Question: i have a set of item under clarisonic catalog.I want to create the same set of items in another place.for example.I want to create same set of items under amazon with different template.
First i am getting all child items under clarisonic catalog and getting the name of those items.I am creating new items under Amazon with the names which i got it earlier with different template.
I want to create same set of items under amazon[all items under clarisonic catalog].
'''
public void EntryPath(Item item)
{
List<string> ObjSiteNames = getMultiListValues(item, "Select Site");
GetChildrenSelectedItem(item, ObjSiteNames);
RecursiveItemCreation(item);
}
public List<string> getMultiListValues(Sitecore.Data.Items.Item item, string FieldID)
{
Sitecore.Data.Fields.MultilistField multiselect = item.Fields[FieldID];
return multiselect.GetItems().Select(a => a.Name).ToList();
}
public void GetChildrenSelectedItem(Item getChildredItem, List<string> sitesnmaes)
{
string defaultSitePath = "/sitecore/content/Administration/Sites";
masterDb = Sitecore.Configuration.Factory.GetDatabase("master");
templateItem = masterDb.GetItem("/sitecore/templates/User Defined/SC-DW Data/Generic/Widgets/NavigationItem");
foreach (string str in sitesnmaes)
{
StringBuilder strBuilder = new StringBuilder();
strBuilder.Append(defaultSitePath).Append("/").Append(str);
itemDesPath = masterDb.GetItem(strBuilder.ToString());
}
}
public void RecursiveItemCreation(Item Getchilds)
{
foreach (Item i in Getchilds.GetChildren())
{
i.Template = masterDb.GetItem("/sitecore/templates/User Defined/SC-DW Data/Generic/Widgets/NavigationItem").
if ((i.HasChildren))
{
}
else
{
itemDesPath.Add(i.Name, templateItem);
foreach (Item ItemDes in itemDesPath.Axes.GetDescendants())
{
if (ItemDes.Name == i.Name)
{
ItemDes.Editing.BeginEdit();
ItemDes.Fields["Datasource"].Value = i.Paths.Path;
ItemDes.Editing.EndEdit();
}
}
}
}
'''
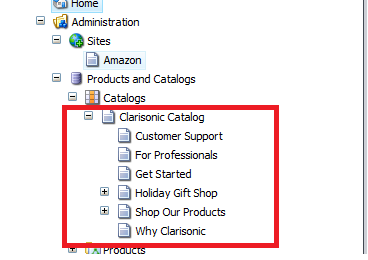
Answer: From what I understand you want to copy the whole tree below 'Clarisonic Catalog' item to the 'Amazon' node. The only difference is that the created items should use different template ('/sitecore/templates/User Defined/SC-DW Data/Generic/Widgets/NavigationItem').
Code below should do the job. I haven't tested it but I'm sure you can solve all the problems you'll encounter.
'''
public void CopyTreeStructure(Item source, Item target)
{
// find the new template you want to use
TemplateItem newTemplate = new TemplateItem(source.Database.GetItem("/sitecore/templates/User Defined/SC-DW Data/Generic/Widgets/NavigationItem"));
foreach (Item child in source.Children)
{
// create the copy of original item using new template
Item copiedItem = CreateItemUsingNewTemplate(child, target, newTemplate);
// repeat for all descendants recursively
CopyTreeStructure(child, copiedItem);
}
}
private Item CreateItemUsingNewTemplate(Item source, Item targetParent, TemplateItem templateToUse)
{
// create item
Item copiedItem = targetParent.Add(source.Name, templateToUse);
// pre-read all fields
source.Fields.ReadAll();
using (new EditContext(copiedItem))
{
// update all the fields of new item
foreach (Field field in source.Fields)
{
copiedItem[field.Name] = source[field.Value];
}
}
// return copied item so we can copy it's descendants
return copiedItem;
}
'''